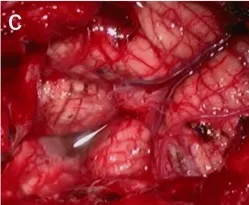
Intraoperative findings and postoperative images of the representative case. Subtotal resection was performed without any damage to the surrounding vital structures (C).
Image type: medical_photograph (other_medical_photograph)